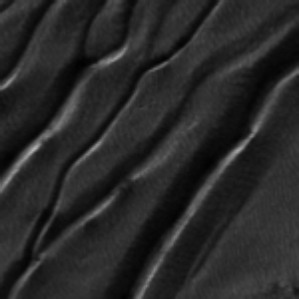
Label: frost